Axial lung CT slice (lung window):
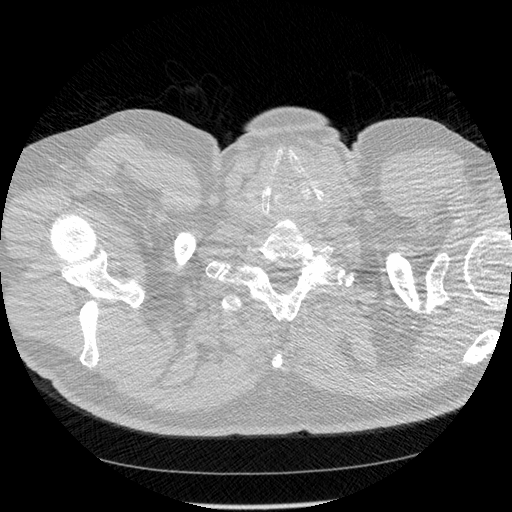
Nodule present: no